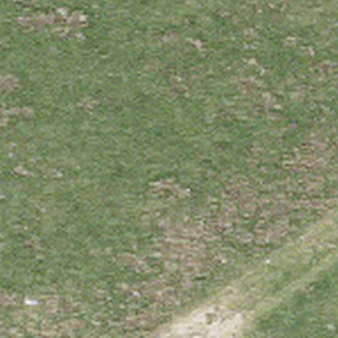
Label: other